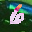
Label: 6